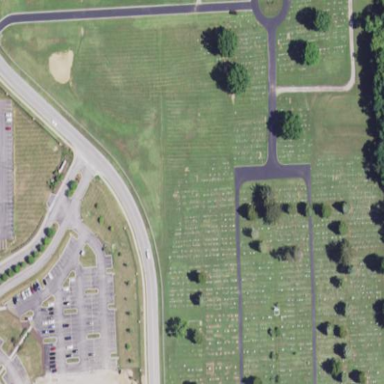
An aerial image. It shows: Cemetery also known as grave yard enclosed by chain link fence.